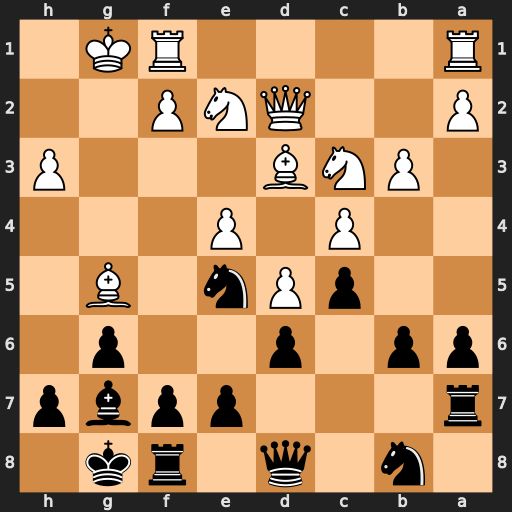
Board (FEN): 1n1q1rk1/r3ppbp/pp1p2p1/2pPn1B1/2P1P3/1PNB3P/P2QNP2/R4RK1
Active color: b
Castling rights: -
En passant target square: -
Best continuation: Nf3+ Kg2 Nxd2